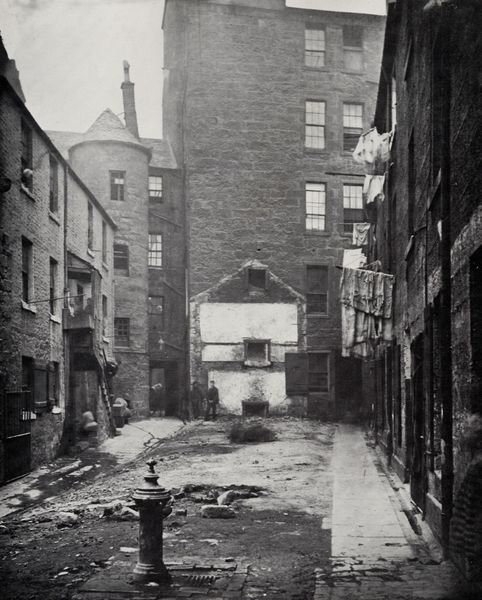
Titel: Nahaufnahme, Nr. 97 und 103 Saltmarket
Künstler: Thomas Annan
Institution: unbekannt
Schlagwörter: feuer, himmel, mann, wasser, weiß, wolken, menschen, stadt, wäsche, fenster, frau, glas, grau, männer, schwarz, strasse, strassenszene, tür, blick, gebäude, haus, schnee, tier, weg, wolke, trinken, wand, architektur, arm, kleidung, mensch, stein, steine, bild, häuser, innen, person, england, brunnen, kamin, schornstein, turm, balkon, düster, ansicht, fassade, fassaden, gasse, italien, pflaster, türen, wäscheleine, studie, leine, moderne, giebel, mauer, hof, weis, fabrik, laden, arbeiter, industrie, schutt, häuschen, krieg, treppe, zerstörung, tiefe, tor, umriss, foto, fotografie, photographie, regen, verfall, eingang, erker, hinterhof, schmutz, alter, bürgersteig, türmchen, fenter, neblig, kälte, regnerisch, trostlos, traurigkeit, schwarz weiss, gehweg, kopfsteinpflaster, ruinen, topografie, trüb, rom, photo, gemäuer, sims, gesims, fenstergitter, elend, karg, fensterbank, industrialisierung, stadtlandschaft, dreck, etagen, zeit, armut, fotographie, aufnahme, verfallen, abriss, baracke, dreckig, hinterhaus, verschmutzt, neubau, spitzdach, lagerhalle, arbeitersiedlung, stadtviertel, rundturm, ebäude, kegeldach, viertel, müll, trist, unrat, pumpe, hydrant, krise, russ, armenviertel, elendsviertel, slum, ghetto, ablehnung, armseligkeit, entfremdung, gleichgültigkeit, lieblosigkeit, punpe, sinnentfremdung, ungepflegtheit, verelendung, vermauerung, vernachlässigt, wasserhydrant, zerszörung, zwecklosigkeit, scwarzweiss, trinkbrunnen, backstien, anfang des jahrhunderts, spd-lastig, revolütionsathmosphäre, fenst, shaus, arbeiterquartier